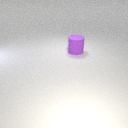
large purple rubber cylinder